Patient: sex F, age 26
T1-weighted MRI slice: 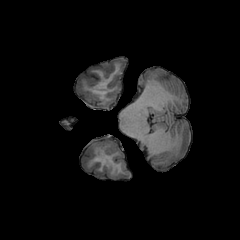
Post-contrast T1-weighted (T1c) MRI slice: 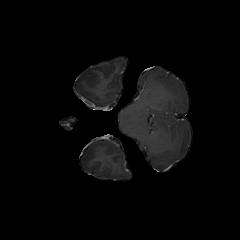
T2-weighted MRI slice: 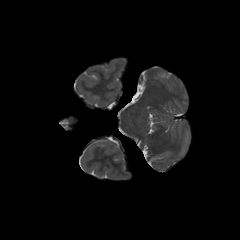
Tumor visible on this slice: no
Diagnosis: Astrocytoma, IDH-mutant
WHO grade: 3